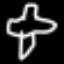
Label: airplane